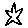
Label: star